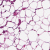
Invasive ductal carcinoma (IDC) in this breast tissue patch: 0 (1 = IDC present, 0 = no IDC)